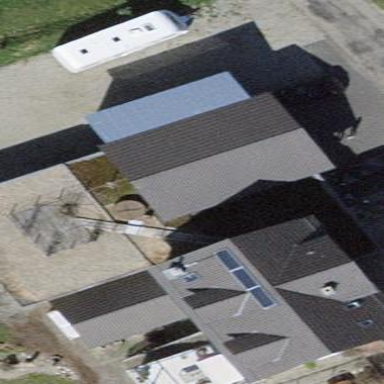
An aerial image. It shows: View of roof of building.